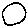
Label: circle